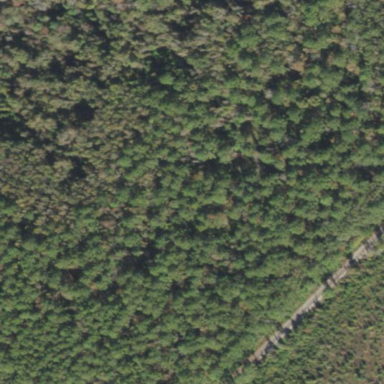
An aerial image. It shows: Woodland with needle-leaved trees.